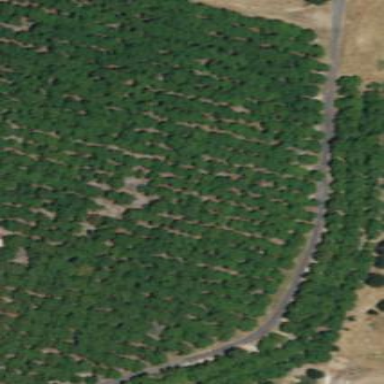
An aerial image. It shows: Orchard.